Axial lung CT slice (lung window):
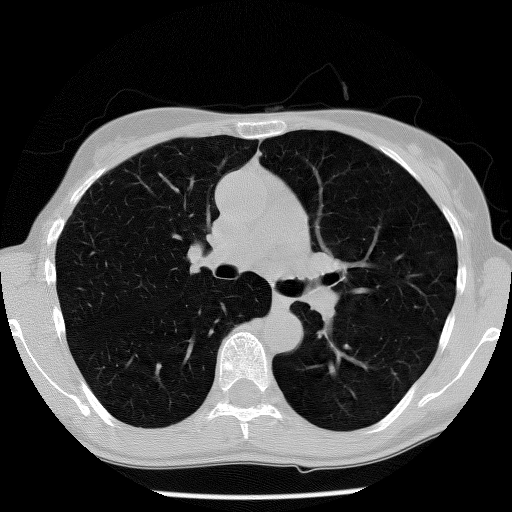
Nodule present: no